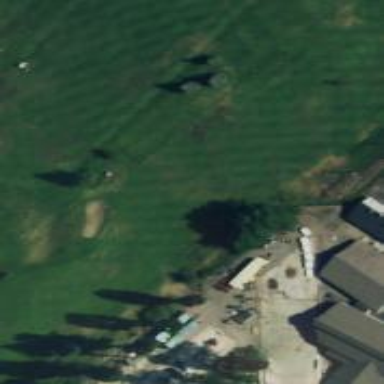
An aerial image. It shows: Golf hole.